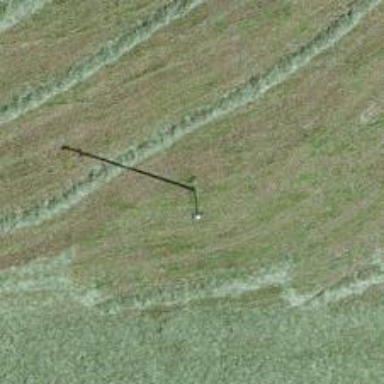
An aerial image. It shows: Minor power line with three cables.